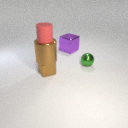
small brown metal cube to the left of small green metal sphere